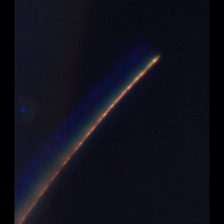
Taxon: Psuedo-nitzschia
Group: Diatoms